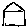
Label: house